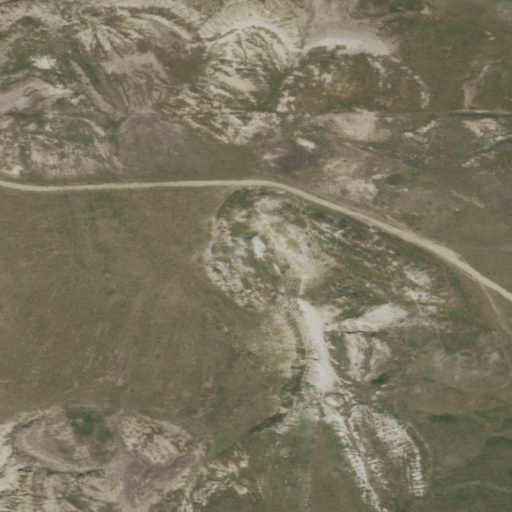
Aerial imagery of mountain in South Dakota named Flint Butte containing grassland, shrub, open water, and evergreen forest